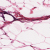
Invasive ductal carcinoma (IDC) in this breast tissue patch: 0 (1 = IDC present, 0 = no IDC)